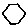
Label: hexagon